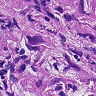
Metastatic tissue present: yes